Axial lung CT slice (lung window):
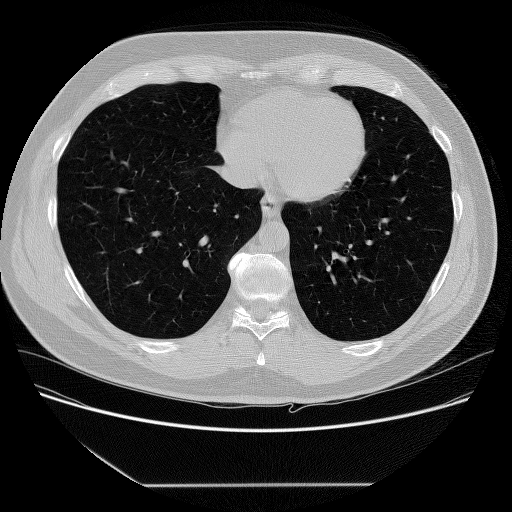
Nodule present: no